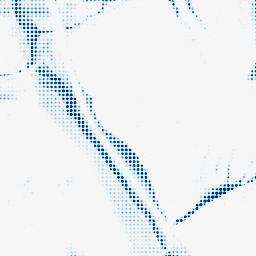
Category: morphological
Decomposition family: morphological_ellipse
Decomposition parameters: operation: closing
width: 5
height: 50
Upsampling method: sinc_hamming
Upsampling parameters: scale: 8
kernel_size: 4
Upsampling scale: 8